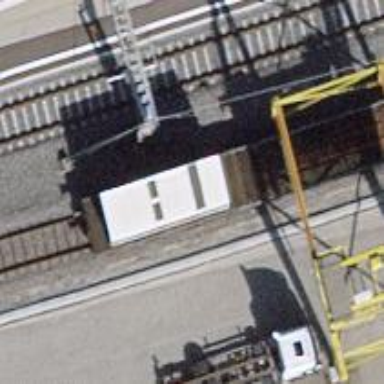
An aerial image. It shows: Railway yard with one track. The railway is electrified with contact line.